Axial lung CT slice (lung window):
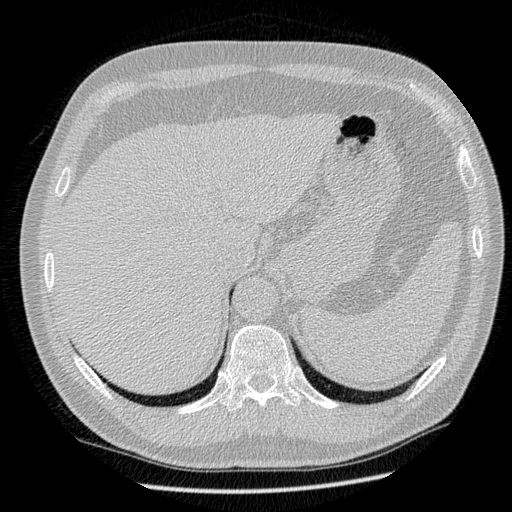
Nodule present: no